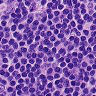
Metastatic tissue present: no